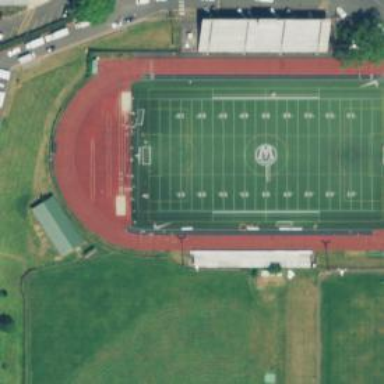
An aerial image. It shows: Artificial turf pitch used for American football.